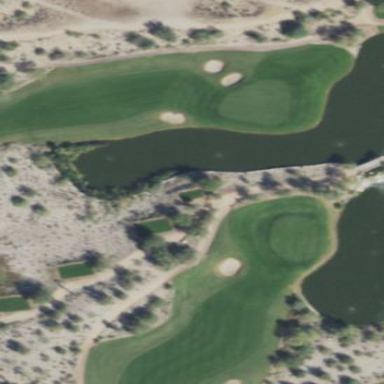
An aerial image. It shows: Water hazard on golf course.